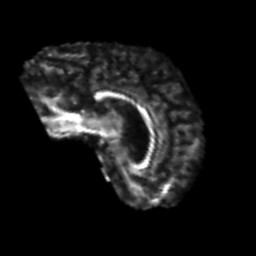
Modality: FA
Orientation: sagittal
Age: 50
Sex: male
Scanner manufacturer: siemens
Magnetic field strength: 3 T
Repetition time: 4.987 s
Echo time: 0.0792 s